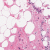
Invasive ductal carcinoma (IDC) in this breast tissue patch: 0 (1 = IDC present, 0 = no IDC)